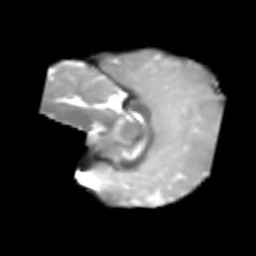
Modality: T2w
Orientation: sagittal
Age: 6
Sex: male
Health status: healthy